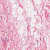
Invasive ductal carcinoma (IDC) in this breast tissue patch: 0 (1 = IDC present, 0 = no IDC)